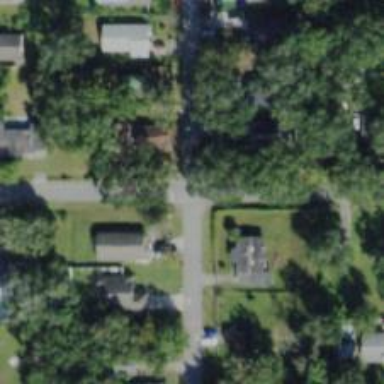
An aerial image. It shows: Residential road with sidewalk on the left.